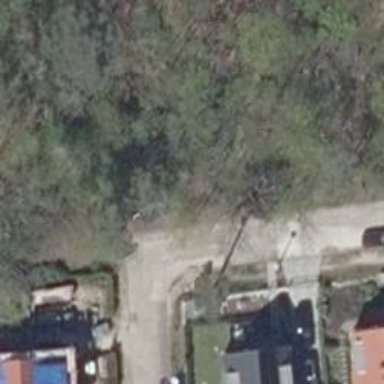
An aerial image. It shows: Residential road surfaced with concrete plates.